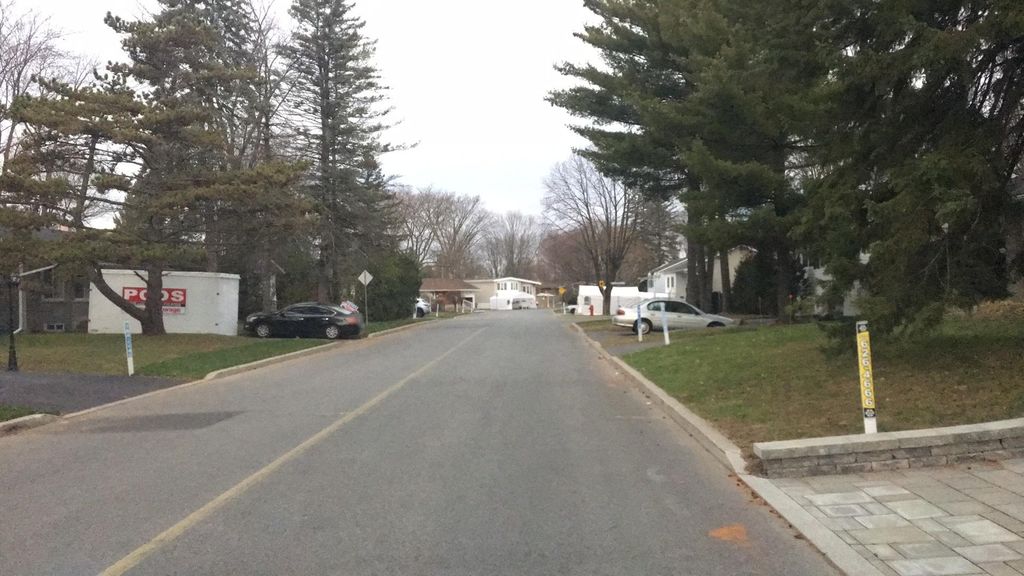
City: montreal